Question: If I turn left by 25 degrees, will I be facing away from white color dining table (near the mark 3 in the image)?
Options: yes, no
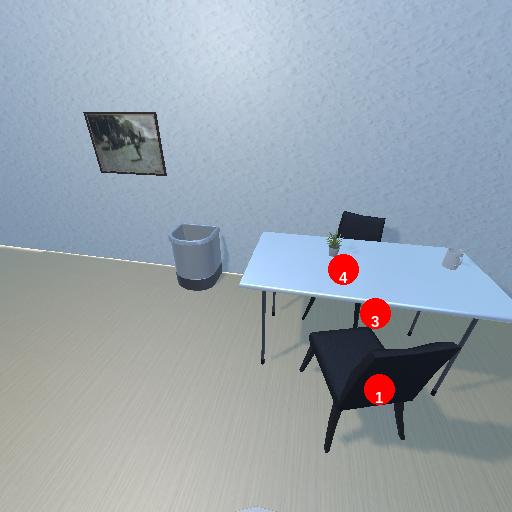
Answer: yes